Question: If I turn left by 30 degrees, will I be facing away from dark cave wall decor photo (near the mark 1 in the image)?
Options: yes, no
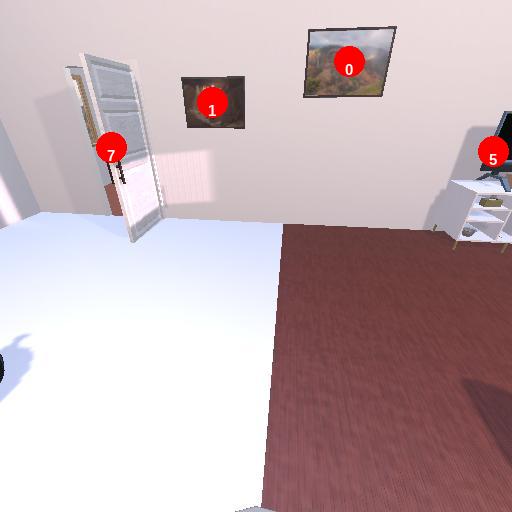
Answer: yes